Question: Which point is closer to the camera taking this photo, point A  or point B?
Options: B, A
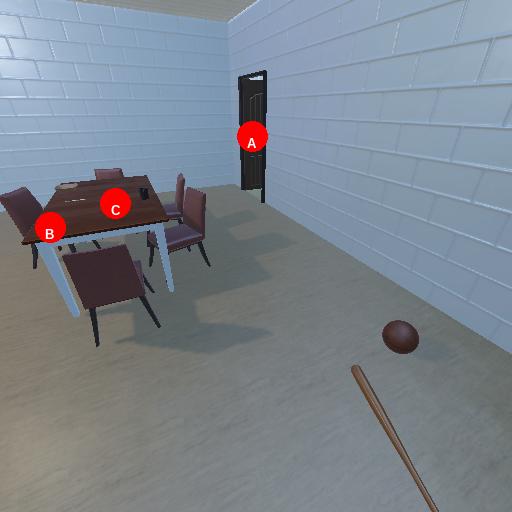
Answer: B